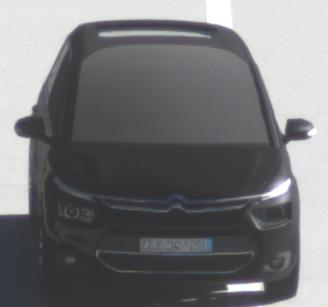
Make: Citroen
Model: Grand C4 Picasso VTi 120
Detailed model: Grand C4 Picasso (II)
Model produced from: 2013/10
Model produced until: 2015/02
Doors: 5
Color: black
Road condition: dry road
Daytime: sunrise or sunset
Contrast: medium contrast